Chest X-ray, PA view. Patient: 57 years old, sex M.
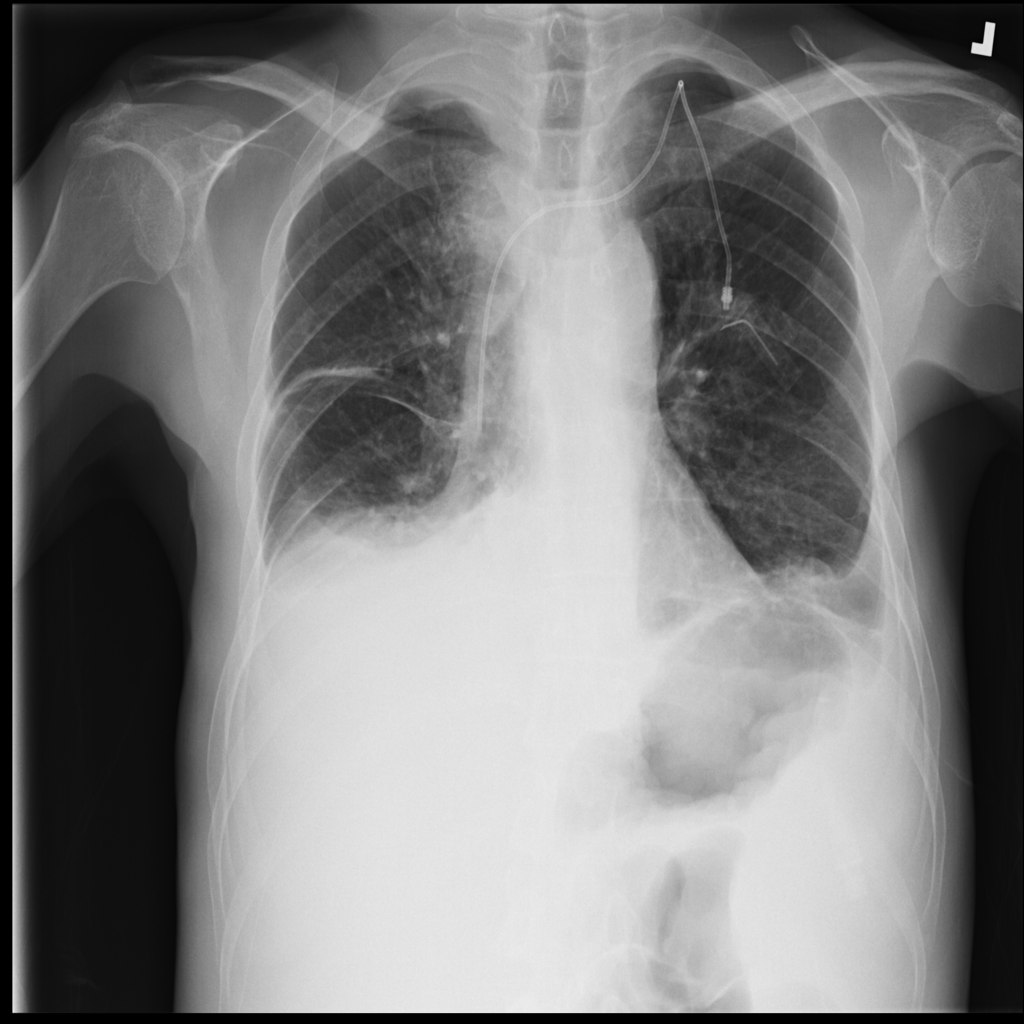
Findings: Effusion